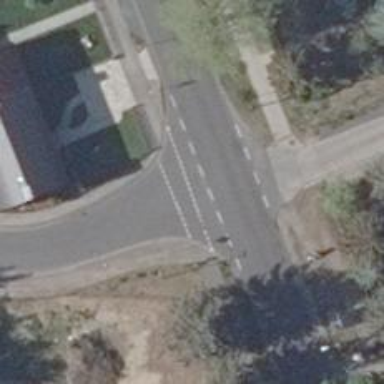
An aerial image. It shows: Residential road with asphalt surface. Both sides have sidewalks.